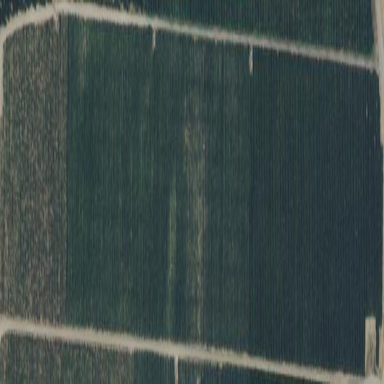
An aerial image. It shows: Orchard.